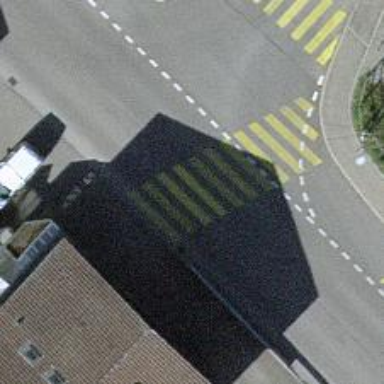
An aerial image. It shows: Uncontrolled zebra crossing on the road.